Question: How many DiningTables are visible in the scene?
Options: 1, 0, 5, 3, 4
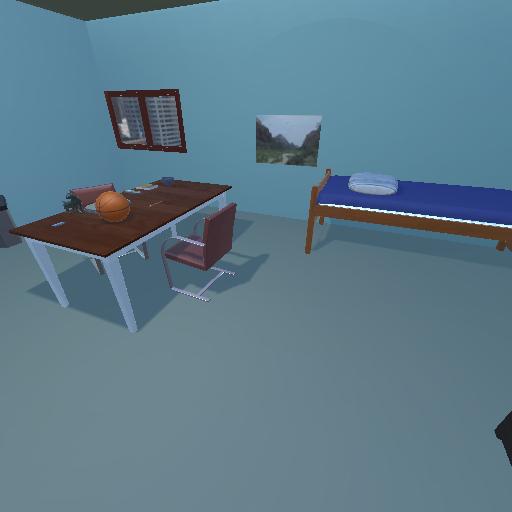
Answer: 1